Field crop: maize
Growth stage: 1
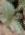
Species: datura